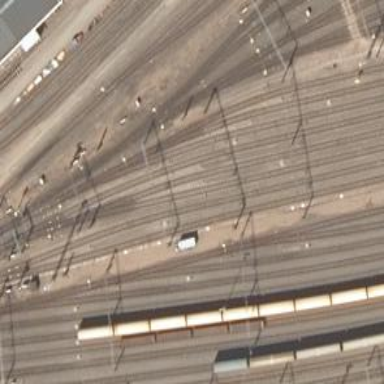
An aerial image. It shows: Rail yard with electrified contact lines for the railway.